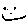
Label: smiley face